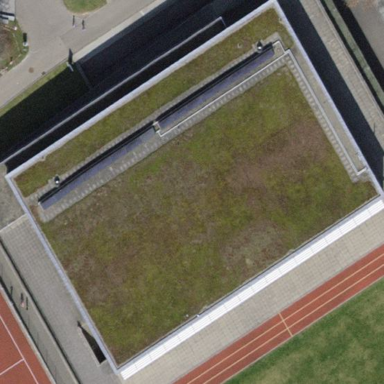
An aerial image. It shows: School building.